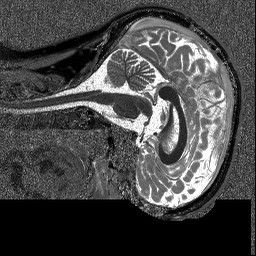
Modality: T1map
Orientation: sagittal
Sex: male